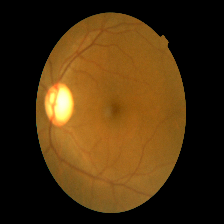
Diabetic retinopathy grade: Mild